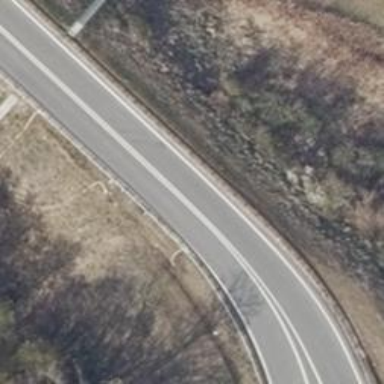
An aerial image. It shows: Asphalt motorway link.